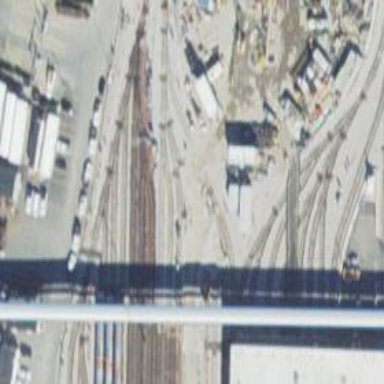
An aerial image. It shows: Yard area with electrified rail tracks.